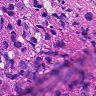
Metastatic tissue present: yes